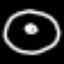
Label: clock